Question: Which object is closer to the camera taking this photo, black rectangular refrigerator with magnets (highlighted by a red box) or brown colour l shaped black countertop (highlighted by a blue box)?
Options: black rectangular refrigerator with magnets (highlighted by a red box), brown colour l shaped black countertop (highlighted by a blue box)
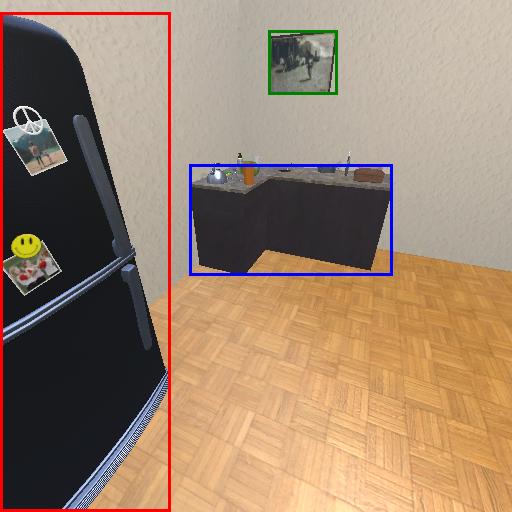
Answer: black rectangular refrigerator with magnets (highlighted by a red box)